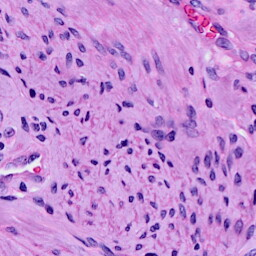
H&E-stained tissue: Cervix